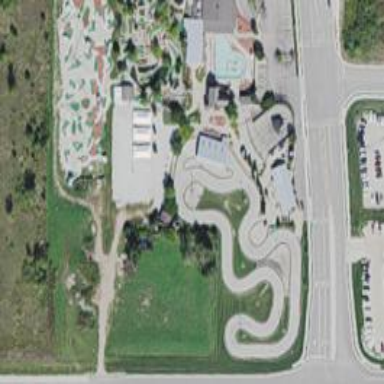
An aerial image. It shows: Karting raceway for sports activities.